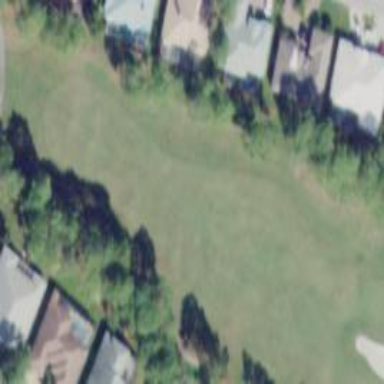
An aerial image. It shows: Grassy area designated as golf fairway.